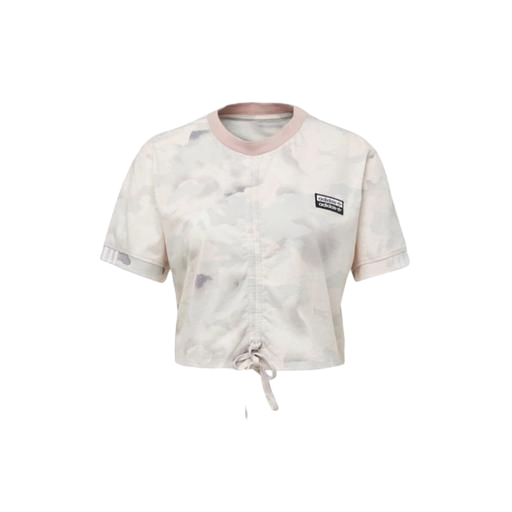
multicolor women’s ua studio oversized t, t-shirt twist graphic, multicolor clay tee chalk, white background